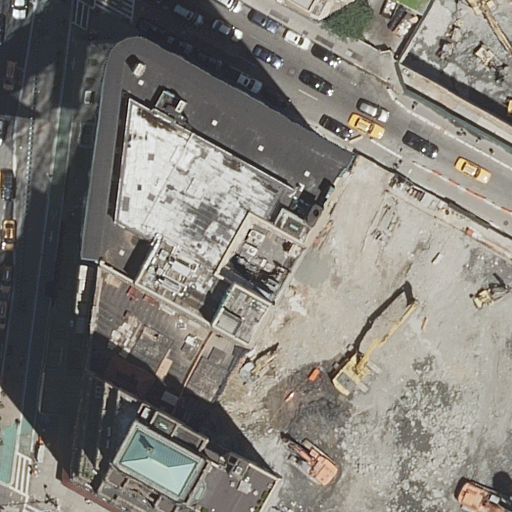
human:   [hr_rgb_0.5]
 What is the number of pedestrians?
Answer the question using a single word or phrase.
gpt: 1

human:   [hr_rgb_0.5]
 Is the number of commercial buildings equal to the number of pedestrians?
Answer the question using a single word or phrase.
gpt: no

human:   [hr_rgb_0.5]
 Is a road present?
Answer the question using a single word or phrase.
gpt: yes

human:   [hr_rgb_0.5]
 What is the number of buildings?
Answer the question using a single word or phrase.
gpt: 6

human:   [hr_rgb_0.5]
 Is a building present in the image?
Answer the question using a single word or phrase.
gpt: yes

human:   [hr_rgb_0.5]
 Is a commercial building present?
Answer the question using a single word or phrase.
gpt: no

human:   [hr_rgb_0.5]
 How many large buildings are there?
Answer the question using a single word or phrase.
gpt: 3

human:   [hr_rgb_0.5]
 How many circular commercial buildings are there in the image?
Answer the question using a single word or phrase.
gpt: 0

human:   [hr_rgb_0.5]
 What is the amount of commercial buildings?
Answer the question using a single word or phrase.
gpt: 0

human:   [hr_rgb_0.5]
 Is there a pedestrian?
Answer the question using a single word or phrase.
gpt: yes

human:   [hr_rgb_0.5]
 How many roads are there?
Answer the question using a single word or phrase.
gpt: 3

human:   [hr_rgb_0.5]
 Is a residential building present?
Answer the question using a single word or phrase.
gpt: yes

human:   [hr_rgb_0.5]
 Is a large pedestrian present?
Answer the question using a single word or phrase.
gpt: no

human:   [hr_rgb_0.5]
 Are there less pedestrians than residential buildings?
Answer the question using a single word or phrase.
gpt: yes

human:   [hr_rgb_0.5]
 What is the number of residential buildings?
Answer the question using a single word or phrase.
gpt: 4

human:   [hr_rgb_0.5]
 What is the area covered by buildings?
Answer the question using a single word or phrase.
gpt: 6417m2

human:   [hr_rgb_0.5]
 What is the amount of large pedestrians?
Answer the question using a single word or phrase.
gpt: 0

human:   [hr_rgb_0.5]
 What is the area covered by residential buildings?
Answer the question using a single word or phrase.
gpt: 6266m2

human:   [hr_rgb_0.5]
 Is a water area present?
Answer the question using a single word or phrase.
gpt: no

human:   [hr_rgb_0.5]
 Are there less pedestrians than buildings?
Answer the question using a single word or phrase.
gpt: yes

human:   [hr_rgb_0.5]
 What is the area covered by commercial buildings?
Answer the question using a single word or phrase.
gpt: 0m2

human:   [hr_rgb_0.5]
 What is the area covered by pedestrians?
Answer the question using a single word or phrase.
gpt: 30m2

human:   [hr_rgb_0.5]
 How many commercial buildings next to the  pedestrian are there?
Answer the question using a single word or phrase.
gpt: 0

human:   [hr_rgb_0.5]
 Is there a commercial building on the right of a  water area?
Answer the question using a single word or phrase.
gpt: no

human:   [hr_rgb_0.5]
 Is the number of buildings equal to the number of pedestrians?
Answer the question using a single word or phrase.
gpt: no

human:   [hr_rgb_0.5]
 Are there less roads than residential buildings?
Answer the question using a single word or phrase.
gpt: yes

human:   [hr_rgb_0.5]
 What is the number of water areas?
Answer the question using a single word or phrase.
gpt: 0

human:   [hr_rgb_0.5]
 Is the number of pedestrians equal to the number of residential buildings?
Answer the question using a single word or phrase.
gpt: no

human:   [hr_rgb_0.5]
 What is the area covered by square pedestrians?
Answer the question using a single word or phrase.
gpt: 0m2

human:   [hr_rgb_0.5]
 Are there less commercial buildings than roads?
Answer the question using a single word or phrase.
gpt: yes

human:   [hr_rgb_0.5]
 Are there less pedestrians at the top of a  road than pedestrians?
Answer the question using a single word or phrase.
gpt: no

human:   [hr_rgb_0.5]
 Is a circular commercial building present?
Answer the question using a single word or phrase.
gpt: no

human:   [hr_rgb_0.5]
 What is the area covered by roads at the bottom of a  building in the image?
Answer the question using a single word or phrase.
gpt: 0m2

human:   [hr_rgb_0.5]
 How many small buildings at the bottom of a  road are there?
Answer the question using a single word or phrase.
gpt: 1

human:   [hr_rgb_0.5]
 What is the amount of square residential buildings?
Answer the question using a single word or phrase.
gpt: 0

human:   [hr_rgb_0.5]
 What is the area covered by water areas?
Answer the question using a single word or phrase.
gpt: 0m2

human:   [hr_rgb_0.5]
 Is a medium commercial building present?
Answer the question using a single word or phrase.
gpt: no

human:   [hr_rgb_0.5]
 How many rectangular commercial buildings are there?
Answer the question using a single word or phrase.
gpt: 0

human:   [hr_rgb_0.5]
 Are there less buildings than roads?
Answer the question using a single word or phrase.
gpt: no

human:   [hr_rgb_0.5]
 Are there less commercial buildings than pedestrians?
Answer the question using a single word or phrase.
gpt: yes

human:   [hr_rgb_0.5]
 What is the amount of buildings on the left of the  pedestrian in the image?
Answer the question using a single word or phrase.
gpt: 0

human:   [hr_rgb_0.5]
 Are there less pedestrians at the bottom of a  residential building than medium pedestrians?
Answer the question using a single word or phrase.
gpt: no

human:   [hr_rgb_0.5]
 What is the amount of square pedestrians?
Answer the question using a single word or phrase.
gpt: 0

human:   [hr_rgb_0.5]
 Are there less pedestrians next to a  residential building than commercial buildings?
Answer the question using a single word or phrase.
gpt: no

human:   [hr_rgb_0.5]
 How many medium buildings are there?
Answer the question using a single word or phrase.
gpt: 2

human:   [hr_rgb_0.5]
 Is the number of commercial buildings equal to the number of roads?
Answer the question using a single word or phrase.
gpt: no

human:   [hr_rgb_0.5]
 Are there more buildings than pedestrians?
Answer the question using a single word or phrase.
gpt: yes

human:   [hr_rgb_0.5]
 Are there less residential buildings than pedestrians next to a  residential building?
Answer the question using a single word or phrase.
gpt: no

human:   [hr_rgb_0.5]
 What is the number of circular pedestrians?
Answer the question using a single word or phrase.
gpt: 0

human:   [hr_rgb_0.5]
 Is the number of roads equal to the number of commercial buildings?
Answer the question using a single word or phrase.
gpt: no

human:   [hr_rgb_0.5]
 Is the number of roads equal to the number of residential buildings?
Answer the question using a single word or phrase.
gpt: no

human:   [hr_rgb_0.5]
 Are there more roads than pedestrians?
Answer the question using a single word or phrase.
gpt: yes

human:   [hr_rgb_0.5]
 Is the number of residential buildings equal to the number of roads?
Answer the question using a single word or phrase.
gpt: no

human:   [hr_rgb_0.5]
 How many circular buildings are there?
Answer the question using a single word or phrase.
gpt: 0

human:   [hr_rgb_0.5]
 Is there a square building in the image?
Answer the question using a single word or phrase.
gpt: no

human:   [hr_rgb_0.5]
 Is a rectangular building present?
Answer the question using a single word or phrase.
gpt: yes

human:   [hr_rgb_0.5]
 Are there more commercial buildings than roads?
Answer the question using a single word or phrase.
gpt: no

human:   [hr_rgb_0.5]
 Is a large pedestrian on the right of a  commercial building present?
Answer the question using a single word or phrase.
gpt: no

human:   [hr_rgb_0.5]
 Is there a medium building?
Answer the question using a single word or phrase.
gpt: yes

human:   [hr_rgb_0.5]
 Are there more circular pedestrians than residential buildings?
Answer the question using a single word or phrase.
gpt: no

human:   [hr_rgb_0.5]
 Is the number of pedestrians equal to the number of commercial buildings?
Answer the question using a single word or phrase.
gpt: no

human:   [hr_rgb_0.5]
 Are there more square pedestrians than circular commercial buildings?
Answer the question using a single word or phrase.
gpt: no

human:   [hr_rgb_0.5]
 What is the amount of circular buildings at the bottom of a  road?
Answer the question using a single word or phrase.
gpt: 0

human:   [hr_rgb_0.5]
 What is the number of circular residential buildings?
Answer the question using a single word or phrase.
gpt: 0